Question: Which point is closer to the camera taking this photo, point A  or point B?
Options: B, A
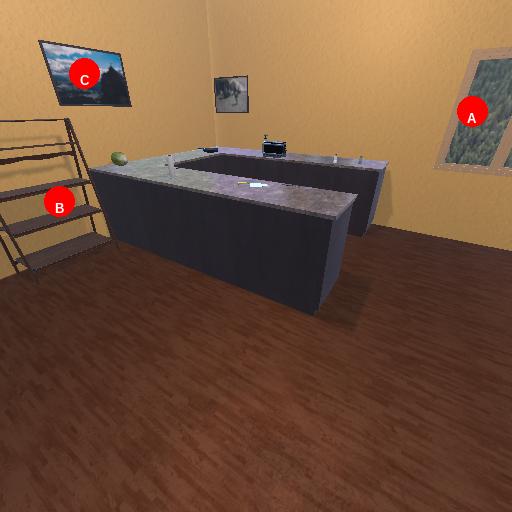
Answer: B